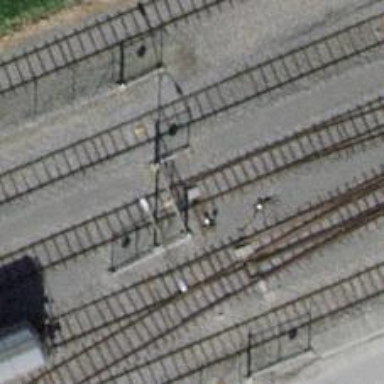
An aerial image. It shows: Single-track railway siding.